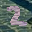
Label: 2